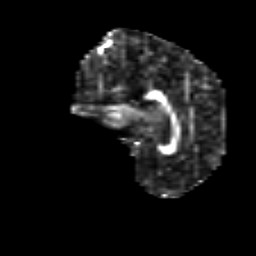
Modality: FA
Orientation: sagittal
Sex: male
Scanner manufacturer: siemens
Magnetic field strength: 3 T
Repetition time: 5 s
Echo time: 0.071 s